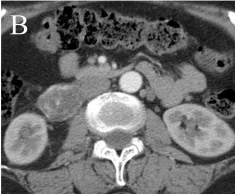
CT and ultrasound features of retroperitoneal anastomosing hemangioma. (B) Arterial phase.
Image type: radiology (ct)